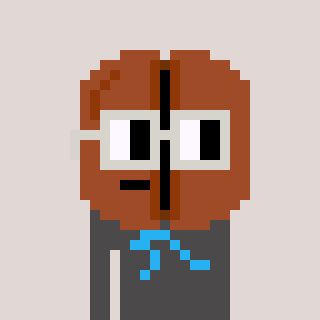
a pixel art character with square light gray glasses, a coffeebean-shaped head and a grayscale-colored body on a warm background